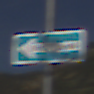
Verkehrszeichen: EinbahnstrasseLinksweisend
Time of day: MorningAfternoon
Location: Outdoor (RoadRail)
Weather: PartlyCloudy
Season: NotSpecified
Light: Natural